Question: I am working on a heatmap using heatmap.2 and would like to know if there is anyway to display the values on all heatmap positions. For example for the area representing "1" and rating I would like to display value "43", for "2" and privileges the value 51 and so on.
My sample data is as follows:
'''
rating complaints privileges learning raises critical advance
1 43 51 30 39 61 92 45
2 63 64 51 54 63 73 47
3 71 70 68 69 76 86 48
4 61 63 45 47 54 84 35
'''
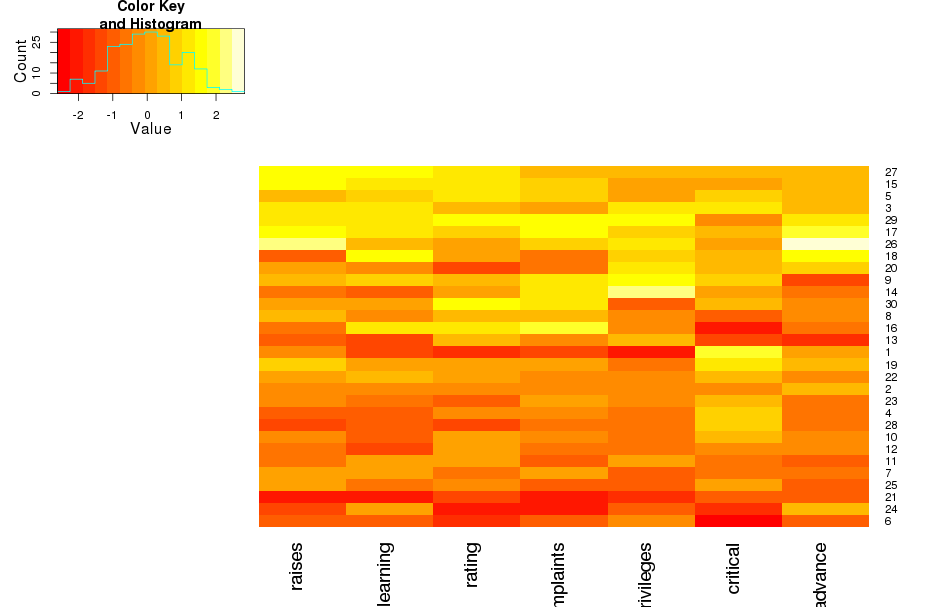
Answer: Is this what you mean? By providing the data object as the cellnote argument, the values are printed in the heatmap.
'''
heatmap.2(data, # cell labeling
cellnote=data,
notecex=1.0,
notecol="cyan",
na.color=par("bg"))
'''